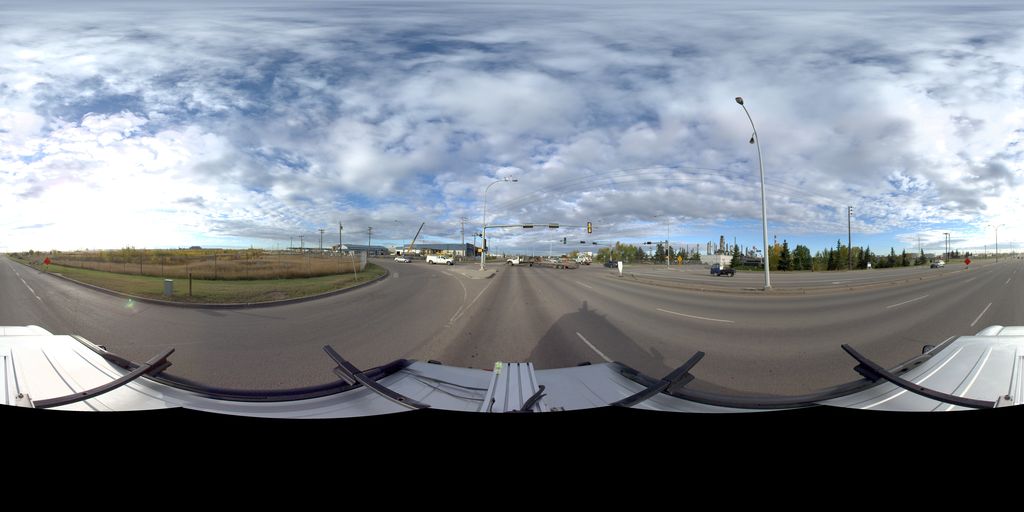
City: edmonton